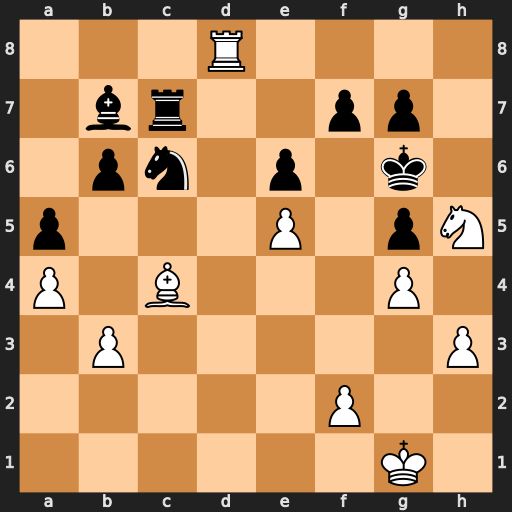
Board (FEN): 3R4/1br2pp1/1pn1p1k1/p3P1pN/P1B3P1/1P5P/5P2/6K1
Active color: w
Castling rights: -
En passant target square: -
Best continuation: Bd3+ f5 exf6+ Kf7 Rh8